You are looking at raw rotor-rig vibration samples arranged as a grayscale image. Determine the machine's mechanical condition. Answer with exactly one of: normal, misalignment, unbalance, looseness.
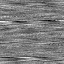
Answer: misalignment